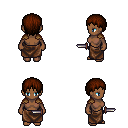
a pixel art fantasy rpg character, female body template, human, dark skin, leather shoulder armor, robe skirt, brown plain hairstyle, dagger, four views (front, back, left, right), 2x2 character sprite sheet, small pixel art, hard edges, no anti-aliasing